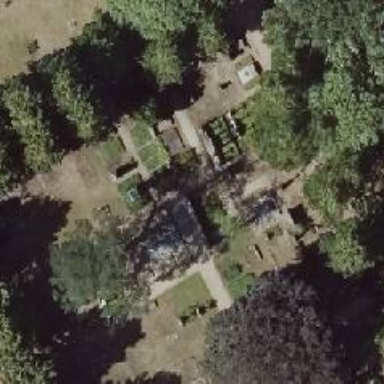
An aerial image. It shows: Historic tomb in the cemetery.